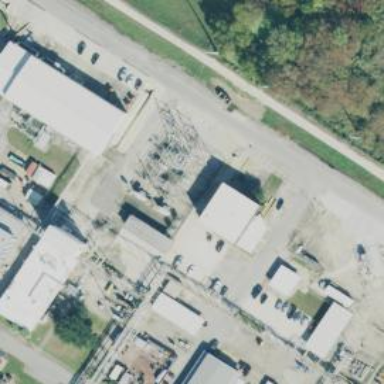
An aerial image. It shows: Outdoor industrial substation.